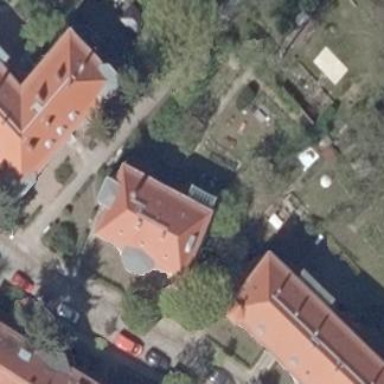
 featuring hipped roof made of red roof tiles."